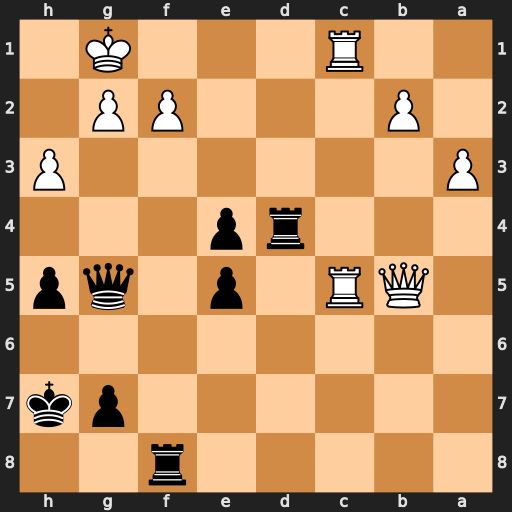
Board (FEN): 5r2/6pk/8/1QR1p1qp/3rp3/P6P/1P3PP1/2R3K1
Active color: b
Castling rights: -
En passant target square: -
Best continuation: Rxf2 Kxf2 Rd2+